Question: I have a system where I want to listen to a socket and wait to client connect and then pass the connection to another application that I'll start as soon as the connection is established.
I do not have control on this other application and can only set the port where it will listen, but I want to have one process for each new client.
This is what I'm trying to do:

I've been searching for a solution, but I thing I don't have the right terminology, but I managed to find on Richard Stevens' "Unix Network Programming" something about the 'AF_ROUTE' family of sockets that may be combined with a 'SOCK_RAW' to route a connection to another IP and port. But there's too little documentation about <URL>.
Maybe there's an easier solution but I'm probably using the wrong terms. Is it clear what I want to do?
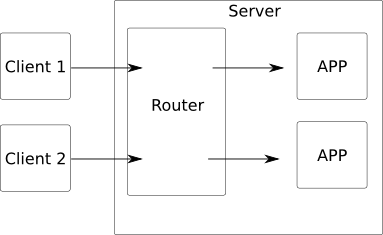
Answer: I don't think you'll be able to just "pass" the socket like you want to, especially if you can't change and recompile "APP". Sockets include various administrative overhead (resource management, etc) that are linked to the process they are owned by. In addition, if you can't recompile APP, there is no way to make it bypass the steps involved with accepting a connection and simple have an already open connected "handed" to it by your router.
However, have you considered simply using router as a pass-through? Basically, have your "Router" process connect via sockets to the each "APP" process it spawns, and simply echo whatever it recieves from the appropriate client to the appropriate APP, and visa versa for APP to client?
This does add overhead, and you will have to manage a small mapping to keep track of which clients go to which apps, but it might work (assuming the APP or client aren't basing any behavior off of the IP address they are connected to, etc). Assuming you can't recompile APP, there might not be too many other options.
The code for this is relatively simple. Your handler for data recieved from APP just looks up the socket for the appropriate app from your mapping, and then does a non blocking send of this data out on it. Likewise the handler for data recieved from client. Depending on how exactly the clients and app behave, you may have to handle a bit of synchronization (if you recieve from both simultaneously).